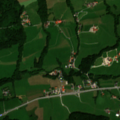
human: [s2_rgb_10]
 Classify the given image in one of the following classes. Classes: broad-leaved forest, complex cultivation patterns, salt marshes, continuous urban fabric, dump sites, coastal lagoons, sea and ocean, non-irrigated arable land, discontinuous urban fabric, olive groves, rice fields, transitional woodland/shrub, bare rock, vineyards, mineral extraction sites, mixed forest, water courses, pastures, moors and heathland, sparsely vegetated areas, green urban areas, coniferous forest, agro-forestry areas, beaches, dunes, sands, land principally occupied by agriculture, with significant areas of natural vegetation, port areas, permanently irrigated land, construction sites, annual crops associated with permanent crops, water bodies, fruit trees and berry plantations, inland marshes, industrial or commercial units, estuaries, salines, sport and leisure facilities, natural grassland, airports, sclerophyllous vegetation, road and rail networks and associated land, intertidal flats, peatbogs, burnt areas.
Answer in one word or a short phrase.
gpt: discontinuous urban fabric, pastures, mixed forest